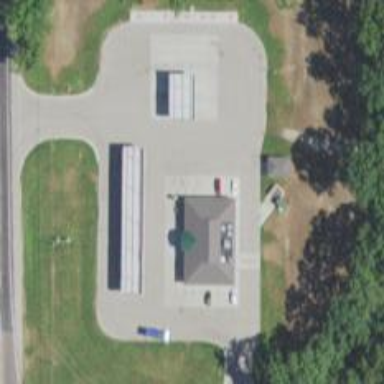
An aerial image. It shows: Convenience shop.